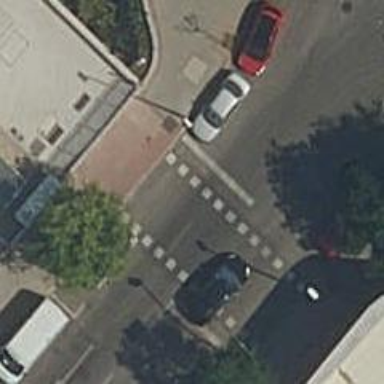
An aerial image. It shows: Zebra crossing on the road.